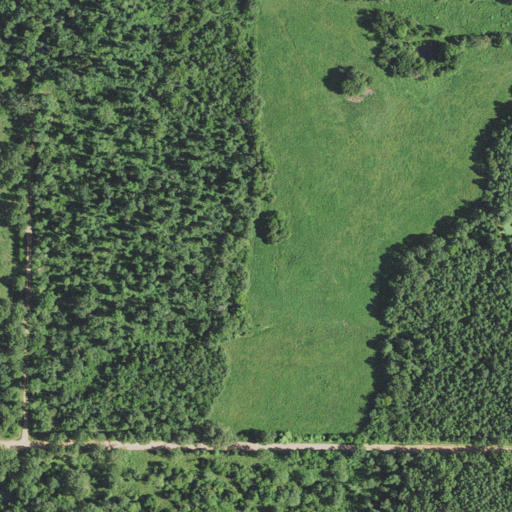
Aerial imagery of valley in Missouri named Strain Hollow containing deciduous forest, pasture, open development, and mixed forest